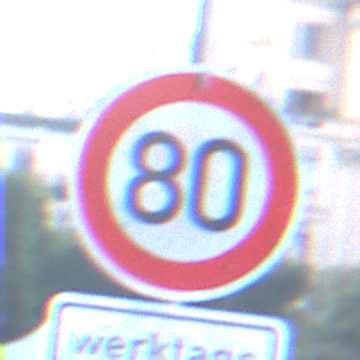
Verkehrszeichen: Geschwindigkeit80
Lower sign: ZeitangabenMitBeschraenkungAufWochentage7
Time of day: SunriseSunset
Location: Outdoor (Urban)
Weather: PartlyCloudy
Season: NotSpecified
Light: Natural